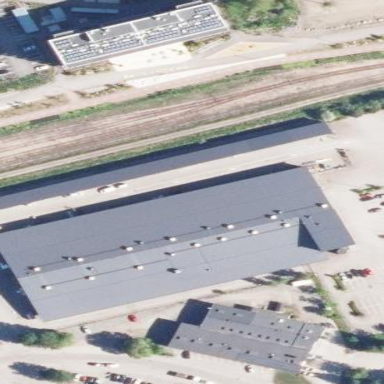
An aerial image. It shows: View of roof of building.